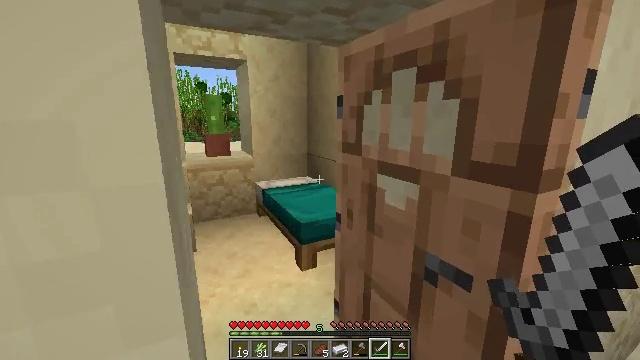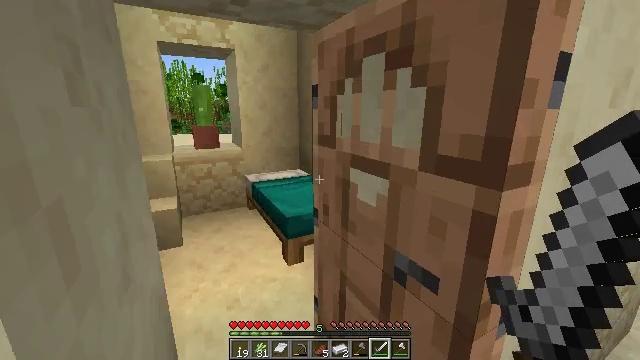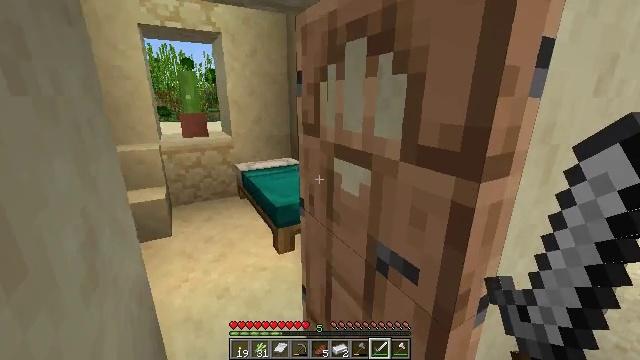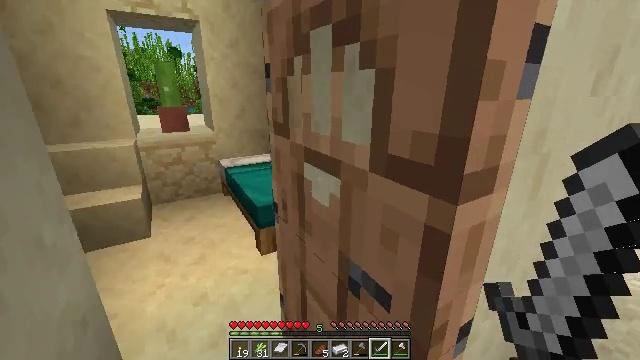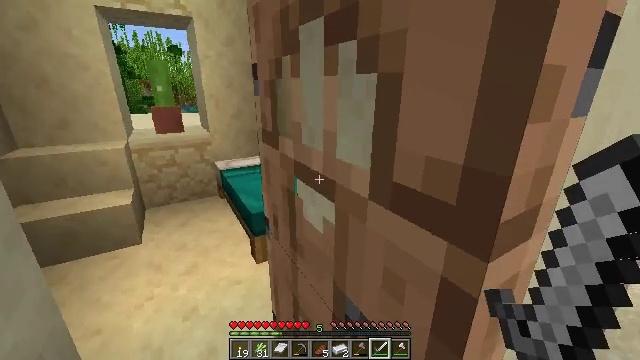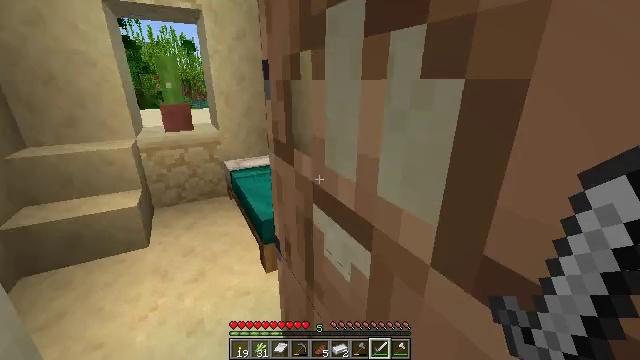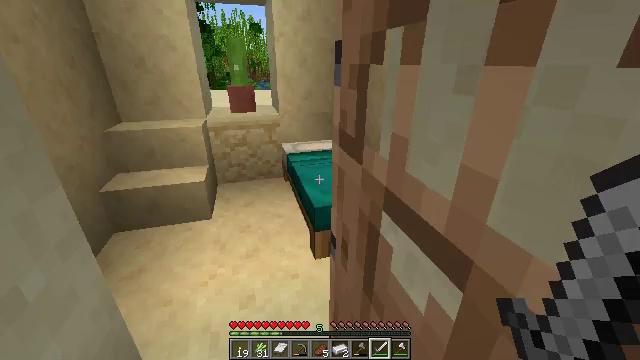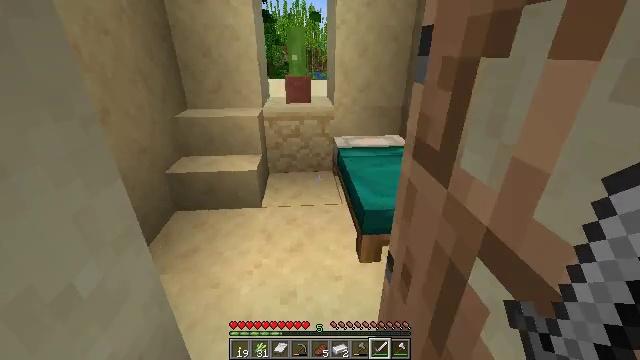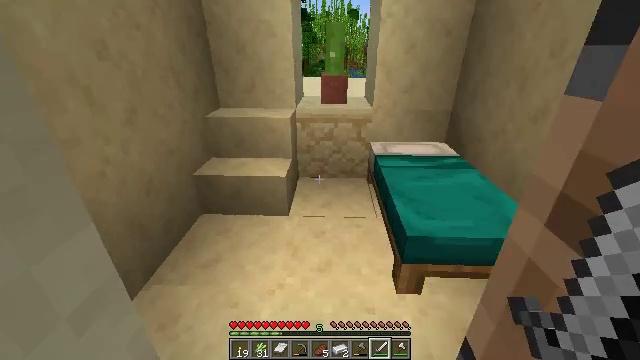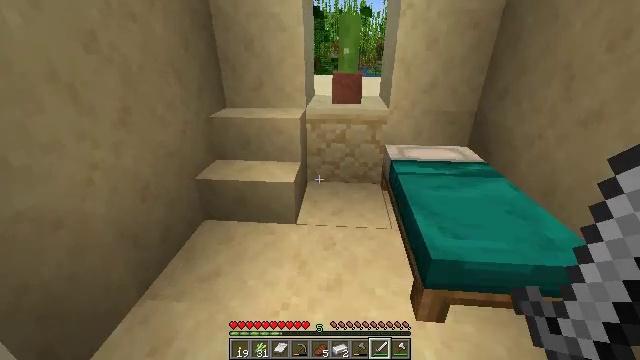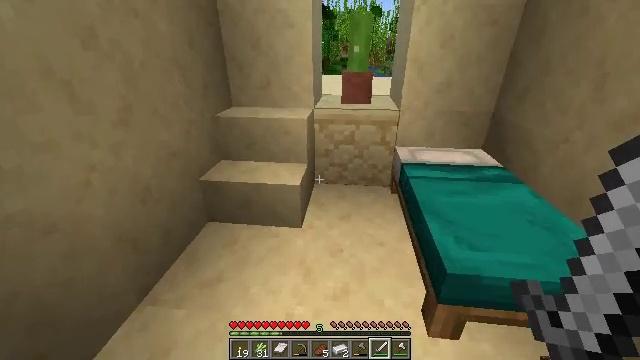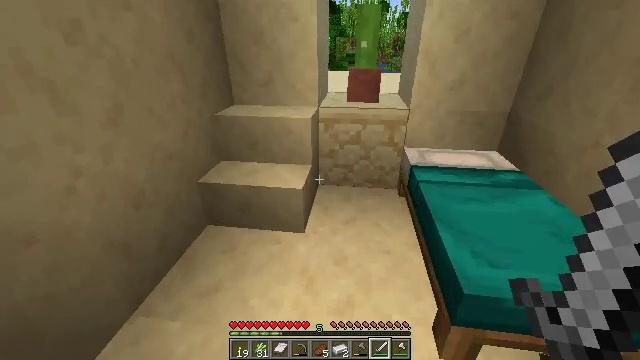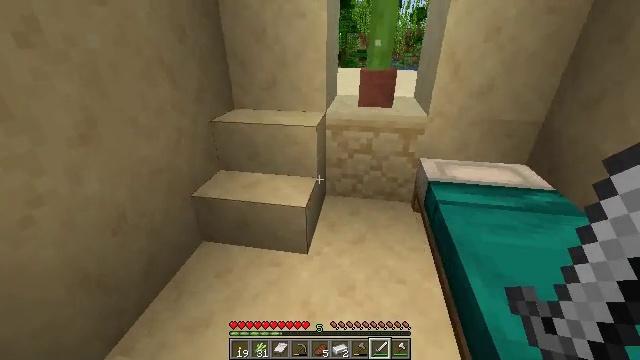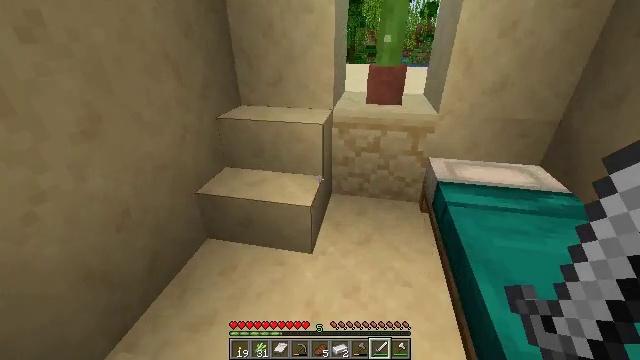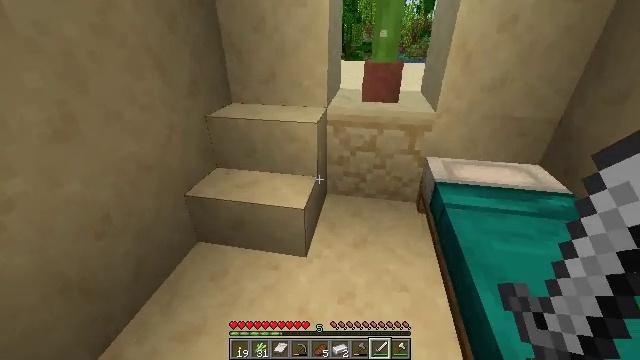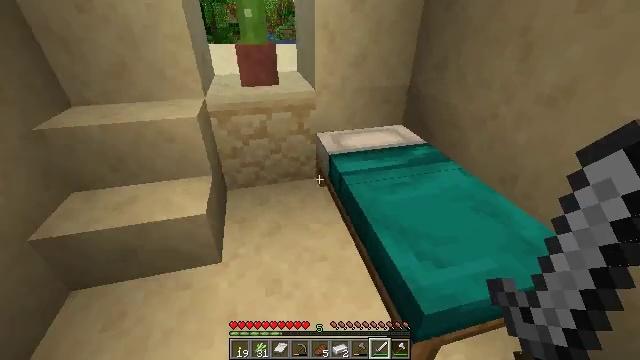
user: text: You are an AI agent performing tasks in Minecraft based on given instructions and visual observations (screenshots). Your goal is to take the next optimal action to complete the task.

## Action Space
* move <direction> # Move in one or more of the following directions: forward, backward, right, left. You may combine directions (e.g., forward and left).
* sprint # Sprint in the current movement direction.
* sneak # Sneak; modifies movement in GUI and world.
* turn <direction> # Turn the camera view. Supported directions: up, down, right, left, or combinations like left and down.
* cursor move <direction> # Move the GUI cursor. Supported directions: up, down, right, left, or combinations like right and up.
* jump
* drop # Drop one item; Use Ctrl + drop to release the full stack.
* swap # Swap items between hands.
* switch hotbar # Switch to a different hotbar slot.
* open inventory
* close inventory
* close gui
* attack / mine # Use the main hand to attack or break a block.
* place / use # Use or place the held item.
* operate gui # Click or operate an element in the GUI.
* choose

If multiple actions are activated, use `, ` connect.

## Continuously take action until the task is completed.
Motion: motion action
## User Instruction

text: Break the smooth sandstone slab to collect it.
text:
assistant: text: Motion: move forward, turn down
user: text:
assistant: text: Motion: move forward, turn right and down
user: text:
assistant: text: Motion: move forward, turn right and down
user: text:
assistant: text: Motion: move forward
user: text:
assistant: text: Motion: move forward, turn left
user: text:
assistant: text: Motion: move forward, turn left and down
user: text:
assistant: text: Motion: move forward, turn left and down
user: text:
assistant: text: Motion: move forward, turn left
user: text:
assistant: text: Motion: move forward, turn left
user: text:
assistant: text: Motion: move forward, turn left
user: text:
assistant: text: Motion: move forward, turn left
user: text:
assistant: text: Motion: turn left
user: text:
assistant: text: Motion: turn left
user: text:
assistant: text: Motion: no_op
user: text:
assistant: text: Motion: turn right and down
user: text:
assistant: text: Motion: turn right and up
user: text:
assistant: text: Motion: turn right and up
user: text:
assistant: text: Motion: turn right
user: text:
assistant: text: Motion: turn right
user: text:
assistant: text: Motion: turn right
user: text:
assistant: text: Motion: turn right
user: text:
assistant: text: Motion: no_op
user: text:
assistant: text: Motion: no_op
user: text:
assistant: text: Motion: no_op
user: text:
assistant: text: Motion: turn right
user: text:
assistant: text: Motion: turn right
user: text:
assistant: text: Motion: turn right
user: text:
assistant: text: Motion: turn right
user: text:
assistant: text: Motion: turn right and up
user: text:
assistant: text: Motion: move forward, turn right and up